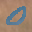
Label: 0